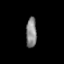
Tissue: prostate
Cell type: Fibroblasts
Senescence score: 0.6879
Nuclear area (px): 313
Mean DAPI intensity: 134.898